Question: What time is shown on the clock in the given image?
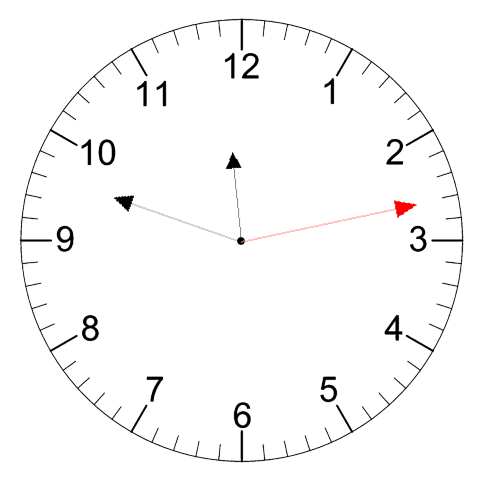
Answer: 11:48:13